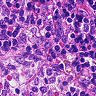
Metastatic tissue present: no